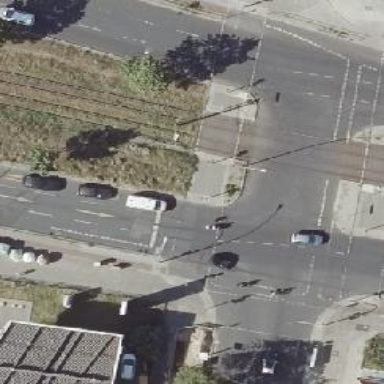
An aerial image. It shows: Tram crossing with traffic signals.